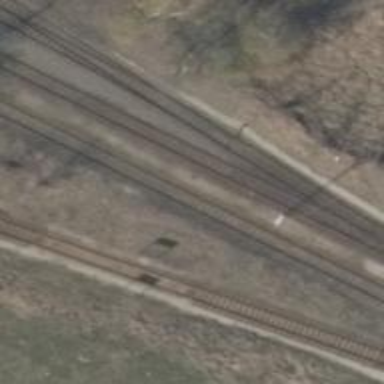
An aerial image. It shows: Railway switch.